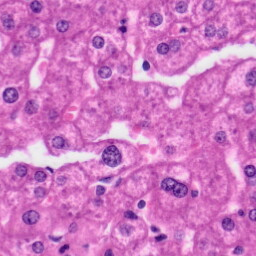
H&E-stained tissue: Liver